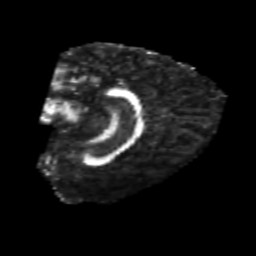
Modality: FA
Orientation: sagittal
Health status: healthy
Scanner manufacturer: philips
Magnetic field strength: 3 T
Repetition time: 6.964 s
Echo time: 0.092 s